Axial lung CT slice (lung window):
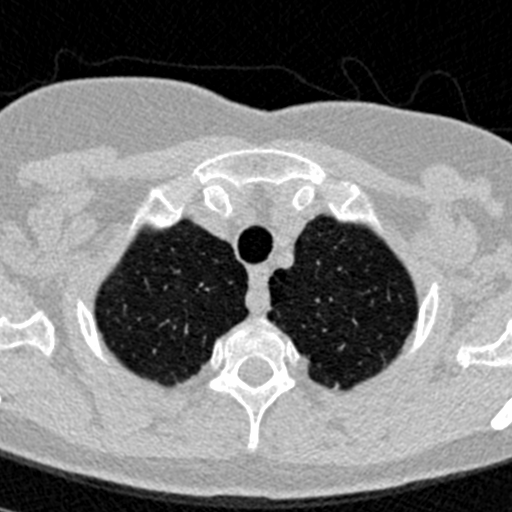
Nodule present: no